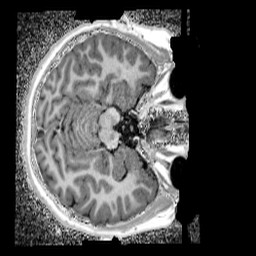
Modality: UNIT1_denoised
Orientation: axial
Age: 14
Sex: female
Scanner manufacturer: siemens
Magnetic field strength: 3 T
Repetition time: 4 s
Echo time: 0.00299 s